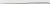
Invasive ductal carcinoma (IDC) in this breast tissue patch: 0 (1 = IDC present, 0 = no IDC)